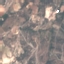
Land use / land cover: PermanentCrop